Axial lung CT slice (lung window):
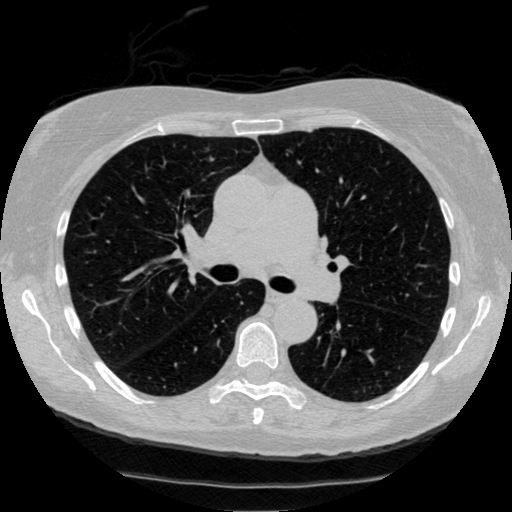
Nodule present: no